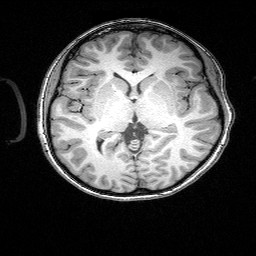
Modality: T1w
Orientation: coronal
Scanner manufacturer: siemens
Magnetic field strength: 3 T
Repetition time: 2.25 s
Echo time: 0.00418 s